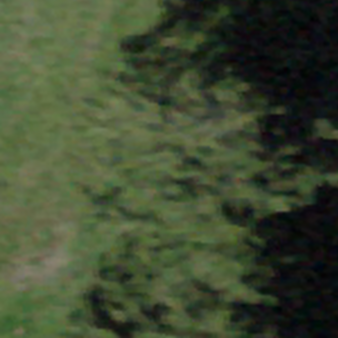
Label: other